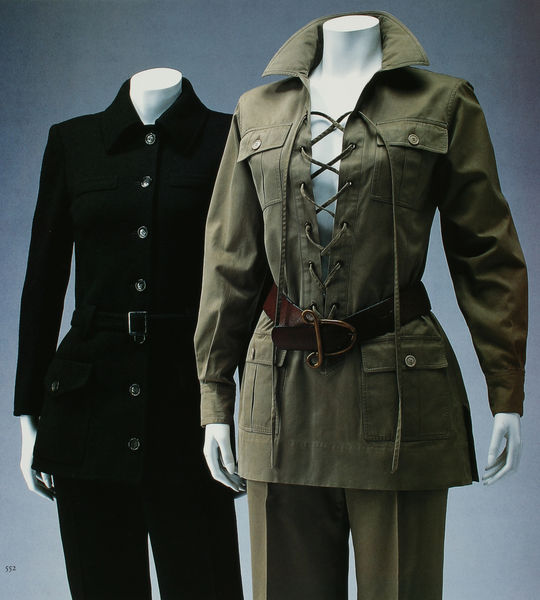
Titel: "Stadthose"-Hosenanzug und Safarianzug
Künstler: Yves Saint Laurent
Standort: Kyoto (Japan)
Institution: Kyoto Costume Institute
Schlagwörter: blau, hand, kampf, grün, schwarz, gürtel, mode, rock, hemd, hose, jacke, band, kleidung, kragen, hände, kostüm, schnur, knopf, arbeit, hosen, oliv, figuren, schlacht, olive, faden, knöpfe, knopfleiste, naht, schnalle, offen, militär, uniform, uniformen, jacken, tasche, puppe, puppen, geschnürt, leder, gebunden, taschen, geknöpft, tailliert, bund, olivgrün, auf, blazer, jackentasche, bügelfalte, schaufensterpuppe, bügelfalten, brusttaschen, gescglossen, khaki, schaufensterpuppen, uniformartig